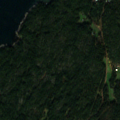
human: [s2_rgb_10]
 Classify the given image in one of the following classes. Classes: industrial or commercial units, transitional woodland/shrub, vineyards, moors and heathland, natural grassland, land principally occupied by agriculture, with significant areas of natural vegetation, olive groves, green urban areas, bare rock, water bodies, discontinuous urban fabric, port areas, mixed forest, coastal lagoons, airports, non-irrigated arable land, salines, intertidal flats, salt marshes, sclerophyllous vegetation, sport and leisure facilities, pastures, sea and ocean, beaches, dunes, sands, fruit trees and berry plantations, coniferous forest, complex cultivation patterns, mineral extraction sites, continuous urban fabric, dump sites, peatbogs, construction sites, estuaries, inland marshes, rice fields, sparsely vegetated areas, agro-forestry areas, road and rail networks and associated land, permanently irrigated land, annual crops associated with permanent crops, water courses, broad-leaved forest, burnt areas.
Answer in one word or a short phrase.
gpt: coniferous forest, mixed forest, sea and ocean